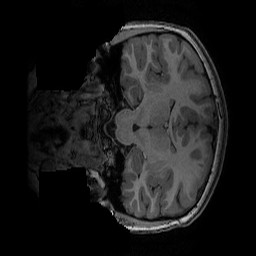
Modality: T1w
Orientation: coronal
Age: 10
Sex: female
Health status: ill
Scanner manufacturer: ge
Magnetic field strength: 3 T
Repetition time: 0.007664 s
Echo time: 0.00342 s